Interaction volume radius: 10 \u00c5
Interaction volume height: 35 \u00c5
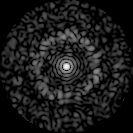
Disorder parameter: 0.8232